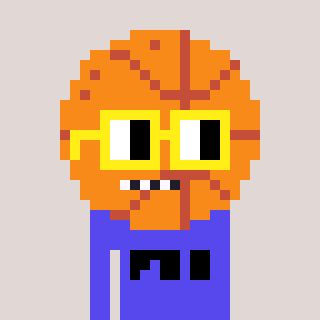
a pixel art character with square yellow glasses, a basketball-shaped head and a computerblue-colored body on a warm background